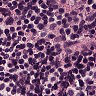
Metastatic tissue present: no